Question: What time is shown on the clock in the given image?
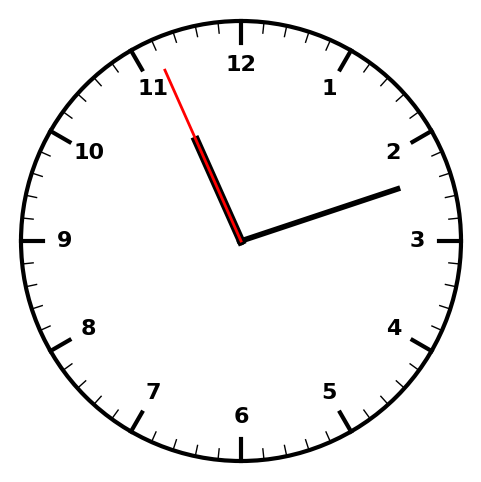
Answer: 11:11:56